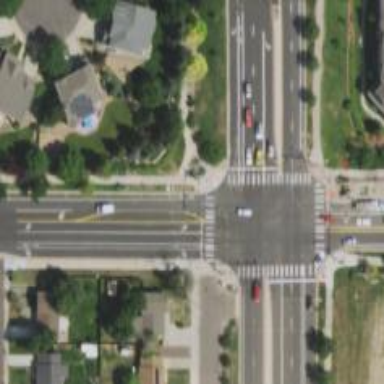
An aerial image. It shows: Zebra crossing on the road.